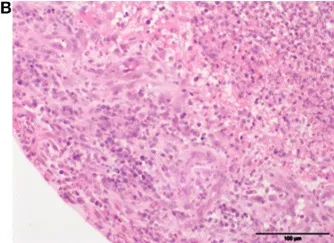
Histopathology of the colonic pinch biopsies. Areas of complete effacement of normal architecture. With inflammation and marked fibroplasia and neovascularization.
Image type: pathology (h&e)